Interaction volume radius: 5 \u00c5
Interaction volume height: 30 \u00c5
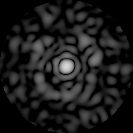
Disorder parameter: 0.8016